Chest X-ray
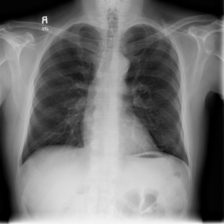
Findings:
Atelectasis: negative
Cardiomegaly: negative
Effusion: negative
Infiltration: negative
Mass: negative
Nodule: negative
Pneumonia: negative
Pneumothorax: negative
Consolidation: negative
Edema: negative
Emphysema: negative
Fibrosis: negative
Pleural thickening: negative
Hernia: negative